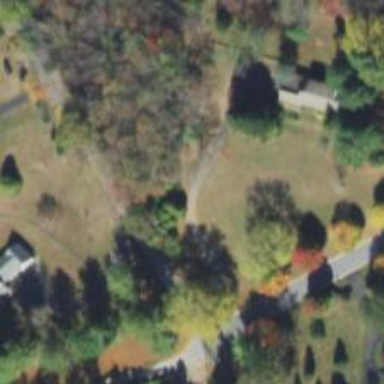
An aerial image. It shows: Driveway.